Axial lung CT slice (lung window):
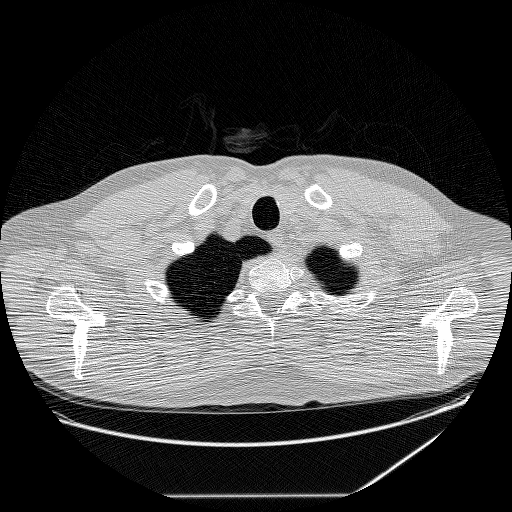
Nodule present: no